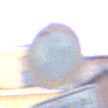
Verkehrszeichen: VerbotFahrzeugeAllerArt
Zusatzzeichen unten: SonstigeFahrzeugePersonengruppenFrei3
Umgebung: Outdoor, Urban
Tageszeit: SunriseSunset
Wetter: Clear
Licht: Natural
Jahreszeit: NotSpecified
Kontrast: MediumContrast